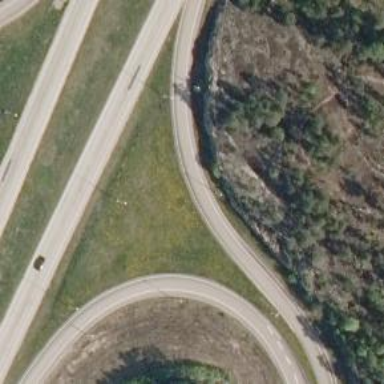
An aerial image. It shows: Trunk link highway with asphalt surface.